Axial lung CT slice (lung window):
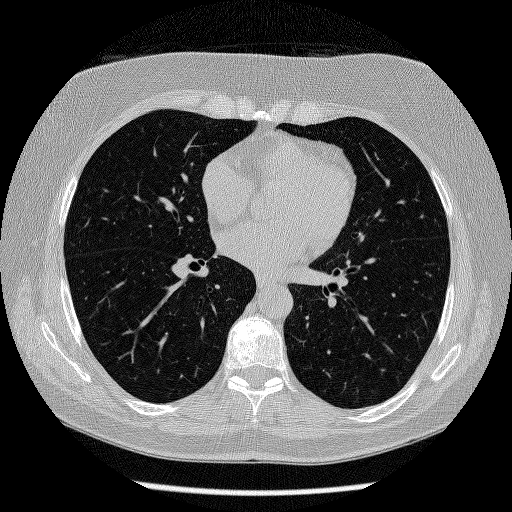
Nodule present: no